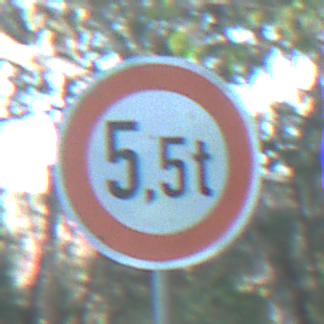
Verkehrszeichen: TatsaechlicheMasse
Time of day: MorningAfternoon
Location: Outdoor (Nature)
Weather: Clear
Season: NotSpecified
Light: Natural